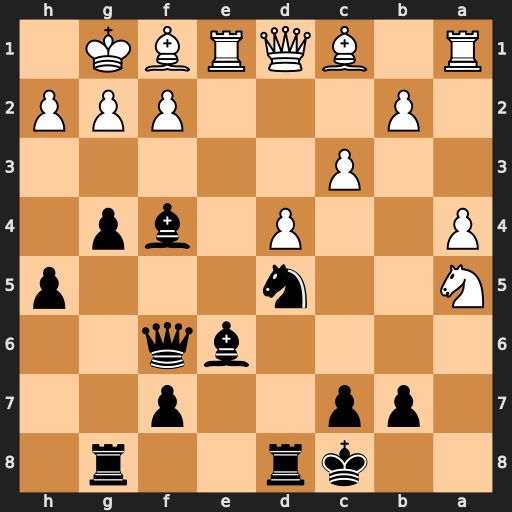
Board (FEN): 2kr2r1/1pp2p2/4bq2/N2n3p/P2P1bp1/2P5/1P3PPP/R1BQRBK1
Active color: b
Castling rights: -
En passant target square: -
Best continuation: Bxh2+ Kxh2 Qxf2